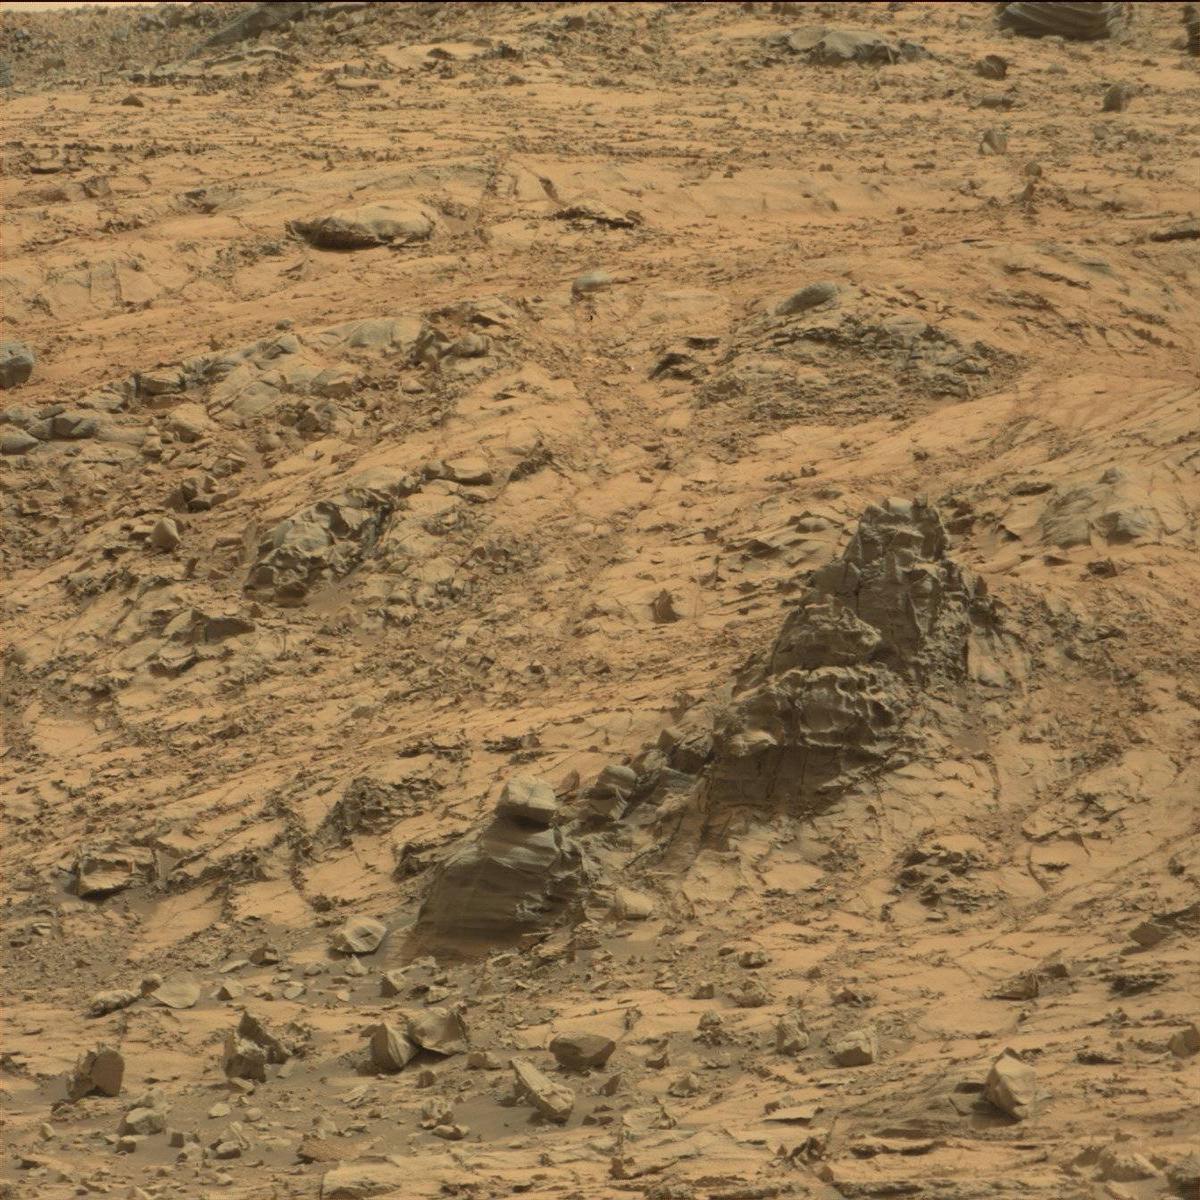
Terrain classes present: Bedrock, Rock, Sand / Soil